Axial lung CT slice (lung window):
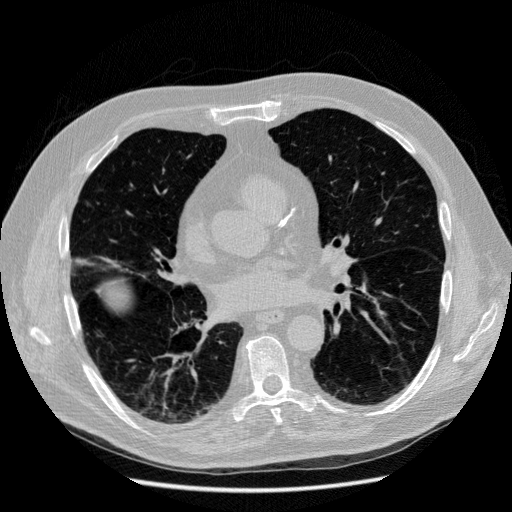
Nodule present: no